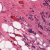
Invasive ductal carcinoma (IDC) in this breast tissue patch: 1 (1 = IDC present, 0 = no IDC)